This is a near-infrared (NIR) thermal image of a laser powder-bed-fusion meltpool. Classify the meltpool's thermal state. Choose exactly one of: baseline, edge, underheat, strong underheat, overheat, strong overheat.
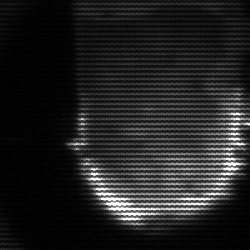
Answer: baseline